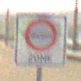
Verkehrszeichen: BeginnUmweltzone
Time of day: MorningAfternoon
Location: Outdoor (Suburban)
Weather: PartlyCloudy
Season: NotSpecified
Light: Natural